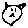
Label: cat